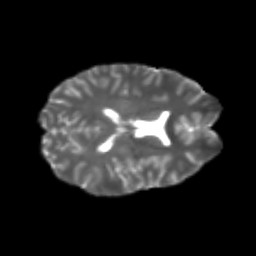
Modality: T2w
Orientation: axial
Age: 21
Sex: female
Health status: healthy
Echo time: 0.074 s